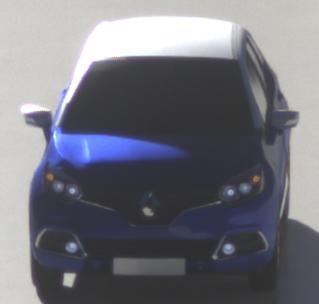
Make: Renault
Model: Captur ENERGY TCe 90
Detailed model: Captur (I)
Model produced from: 2013/06
Model produced until: 2015/05
Doors: 5
Color: blue
Road condition: wet road
Daytime: morning or afternoon
Contrast: high contrast